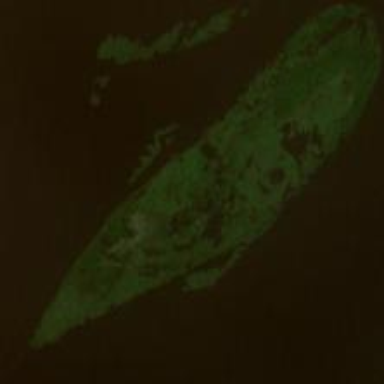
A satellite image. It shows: Island.